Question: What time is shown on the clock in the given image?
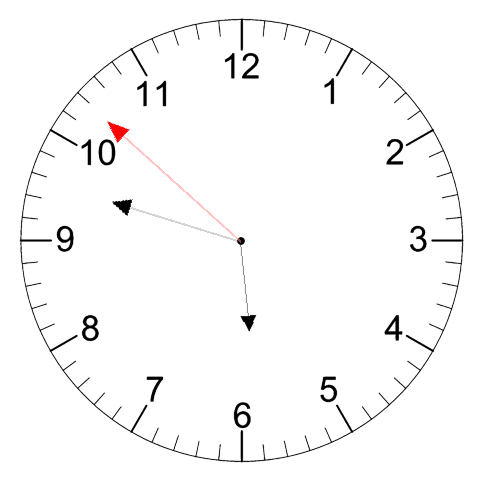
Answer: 05:47:52